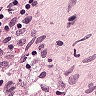
Metastatic tissue present: yes